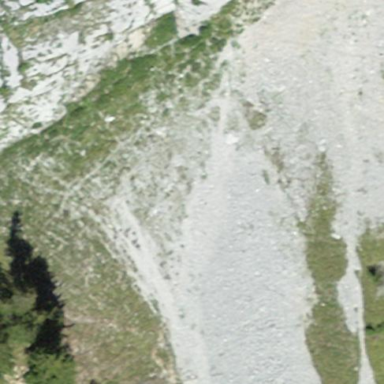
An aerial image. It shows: Scree landscape.